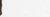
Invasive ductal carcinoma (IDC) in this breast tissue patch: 0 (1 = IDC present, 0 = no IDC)